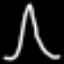
Label: The Eiffel Tower